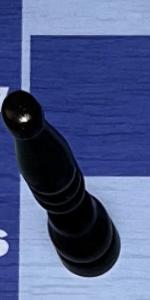
Label: Bishop_Black